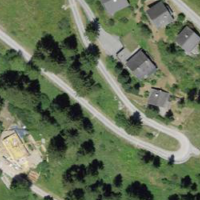
EUNIS habitat code: 24
Species observed at this site:
Ribes nigrum
Sambucus racemosa
Eryngium alpinum
Euthystira brachyptera